Question: [update]: Final code used at the end of my question.
My problem refers to a graph customization in Microsoft Excel using VBA.
I'm trying to customize the label colors of my graph to and .
Find the graph below for reference (it has 4 labels).
[![graph][1]][1]
<URL>
will look like this:

The code I've reached so far based on other examples, but without reaching my goal.
'''
Sub Labels_graph_Test()
Dim Qrts As Series
Set ChtObj = ActiveSheet.ChartObjects("Q_Graph")
Set Qrts = ChtObj.Chart.SeriesCollection(1)
For i = 1 To 4
With Qrts.Points(i).DataLabel
If InStr(1, currentcell, "(*") Then With Selection.Font.Color = vbRed
Else: Selection.Font.Color = vbBlack
End If
Next i
End Sub
'''
This code is not working and is giving the "Compile Error: End if without block if".
Please don't tell me to use conditional formatting because in this situation the labels are coming from cells so the conditional formatting doesn't work.
Big thank you in advance
Let me know in case something isn't clear
Best regards,
Martim Pinto
Final Code:
(for more insights, check the answer of Luuklag and FreeMan - both gave very useful insights and explanations)
'''
Sub Labels_graph_Test()
Dim Qrts As Series
Set ChtObj = ActiveSheet.ChartObjects("Q_Graph")
Set Qrts = ChtObj.Chart.SeriesCollection(1)
For i = 1 To 4
With Qrts.Points(i).DataLabel
If Left(.Text, 1) = "(" Then
.Font.Color = vbRed
Else
.Font.Color = vbBlack
End If
End With
Next i
End Sub
[1]: https://i.stack.imgur.com/OzA82.png
'''
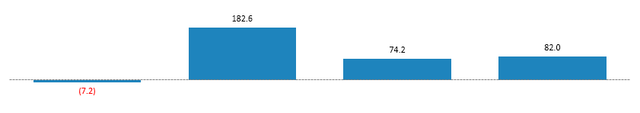
Answer: Your formatting within the 'For' loop makes that difficult to read, and therefore, very to screw up.
If you fix up your indenting like this:
'''
Sub Labels_graph_Test()
Dim Qrts As Series
Set ChtObj = ActiveSheet.ChartObjects("Q_Graph")
Set Qrts = ChtObj.Chart.SeriesCollection(1)
For i = 1 To 4
With Qrts.Points(i).DataLabel
If InStr(1, currentcell, "(*") Then
With Selection.Font.Color = vbRed
Else
Selection.Font.Color = vbBlack
End If
Next i
End Sub
'''
It's really easy to see that you have two 'With' blocks that aren't closed out with an 'End With'.
Also, you're not using 'With' correctly. I believe (off the top of my head, don't quote me on this, you may need to do a bit of additional research). that it should look something like this:
'''
With Qrts.Points(i).DataLabel
If InStr(1, currentcell, "(*") Then
.Font.Color = vbRed
Else
.Font.Color = vbBlack
End If
End With
'''
Note that the statement within the 'If' and 'Else' statements begin with a period ('.'). That tells the compiler to "start looking for this shortened function/method/property at the end of the object that I called out in that 'With' statement back there". i.e. it will translate '.Font.Color' to 'Qtr.Points(i).DataLabel.Font.Color' which is what you want to set to 'vbBlack' or 'vbRed'.
, I'm not 100% certain that's the exact location to go to in order to set the colors - you should be able to find that one fairly easily here on SO, in the MS Docs, or by using the macro recorder to set the color by hand and let it tell you the exact property to set. (Macro Recorder is as the lazy man's way of finding those properties. It at writing nice, readable, efficient, maintainable code.)
'currentcell': my initial assumption was that this was a variable global to the module or the entire project that contained the text of whatever you wanted to look at. Seems I was wrong (that's what happens when you assume)...
I believe that what you want to replace 'currentcell' with would be 'Qrts.Points(i).DataLabel.Text' so you can look at the actual label for this particular point. However, you have that 'With' statement in there, so you can shorten that to '.Text'. Your 'If' statement would look like this:
'''
If Left$(.Text, 1) = "(" Then
'''
'If'
Again, I'm not 100% certain that '.Text' is the exact property, but, off the top of my head, I believe that's it. If not, in the Immediate Window of the VBE, you can type 'ChartObjects.Points(i).DataLabel.' and the IntelliSense should give you the list of all possible options. Scroll through the list looking for likely candidates. If you're still not sure, do that while the code is running (step through to the 'If' statement, then do the above process). If you proceed that with a '?' in the Immediate Window, it will print the value of whatever you're asking for so you can examine it. Note - this is just one of a multitude of ways of figuring this out (MS Docs, SO, Google, etc. are other options).
Another thought: Instead of using the somewhat less readable 'InStr' function to check to see if the first character of the string is a left-paren, you can simple do:
'''
If Left$(currentcell, 1) = "(" Then
'''
I'm not certain about the performance level difference, and it's probably pretty minute, but the mental energy required of the next person to have to maintain this code (potentially future you), will be much lower, thus more maintainable code.
NB: 'Left' and 'Left$' are nearly identical. However 'Left' returns a variant that needs to be implicitly cast to a 'string' for the comparison to "(", while 'Left$' returns a 'string' that doesn't need the implicit cast. It goes a long way toward code that "Does what it says and says what it does".